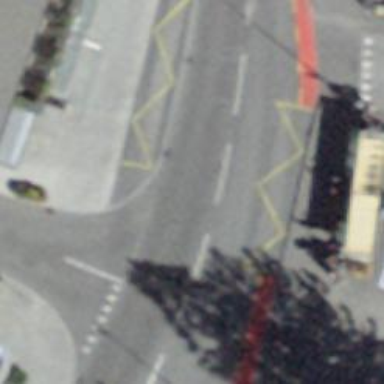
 serving as platform for public transportation."